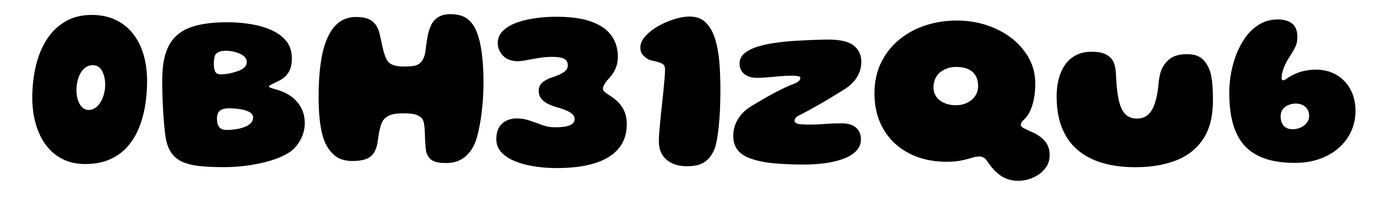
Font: Gluten_ExtraBold